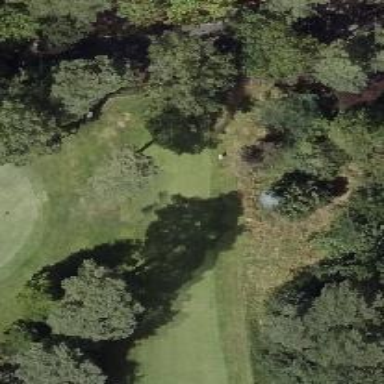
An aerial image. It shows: Golf tee.